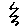
Label: zigzag